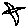
Label: bird